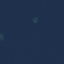
Land use / land cover class: SeaLake